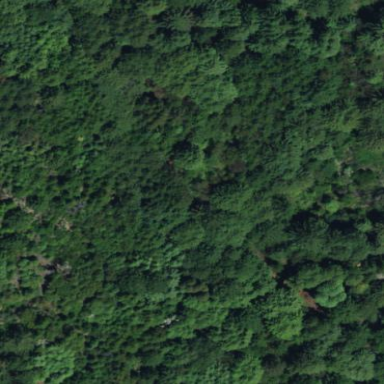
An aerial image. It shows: Nature reserve surrounded by woodland.